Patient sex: M
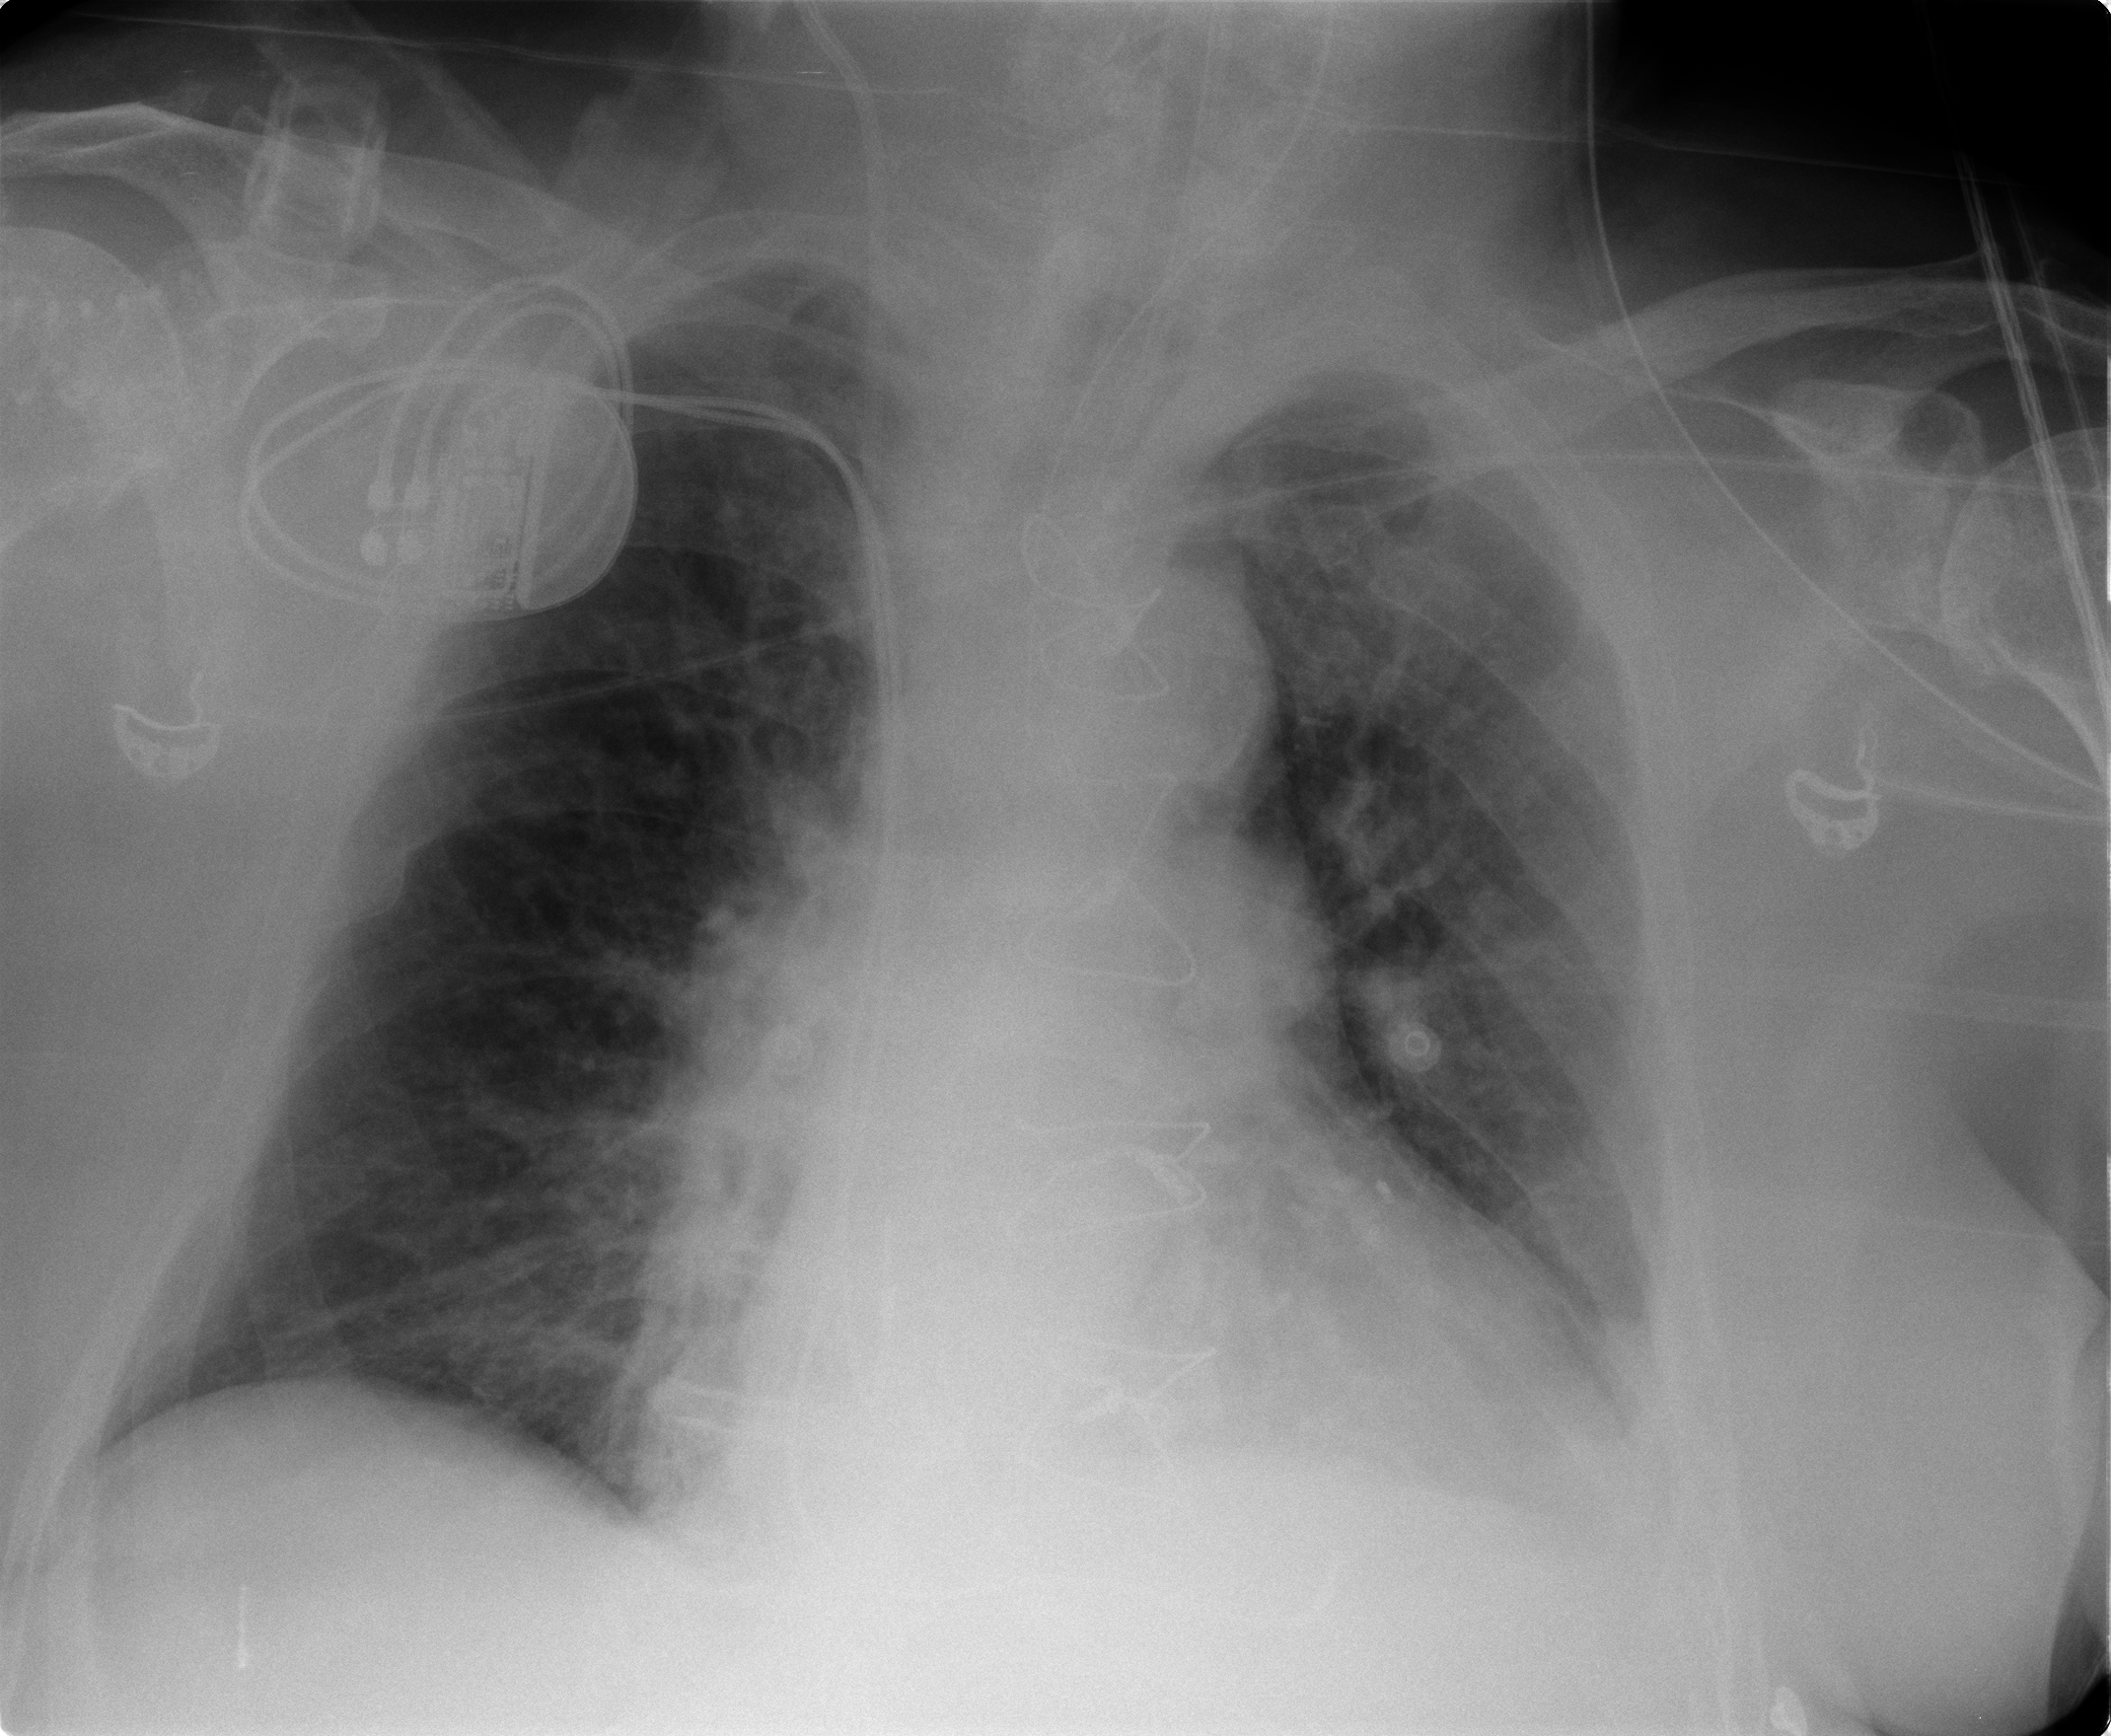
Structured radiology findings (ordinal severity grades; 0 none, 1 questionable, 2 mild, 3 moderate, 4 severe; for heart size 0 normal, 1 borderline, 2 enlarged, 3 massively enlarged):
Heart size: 2
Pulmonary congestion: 2
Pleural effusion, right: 0
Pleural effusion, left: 2
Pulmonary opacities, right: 2
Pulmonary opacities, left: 2
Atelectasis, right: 0
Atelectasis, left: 2